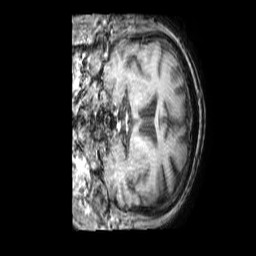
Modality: T1w
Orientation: coronal
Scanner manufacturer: philips
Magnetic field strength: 3 T
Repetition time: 0.009886 s
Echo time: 0.004605 s